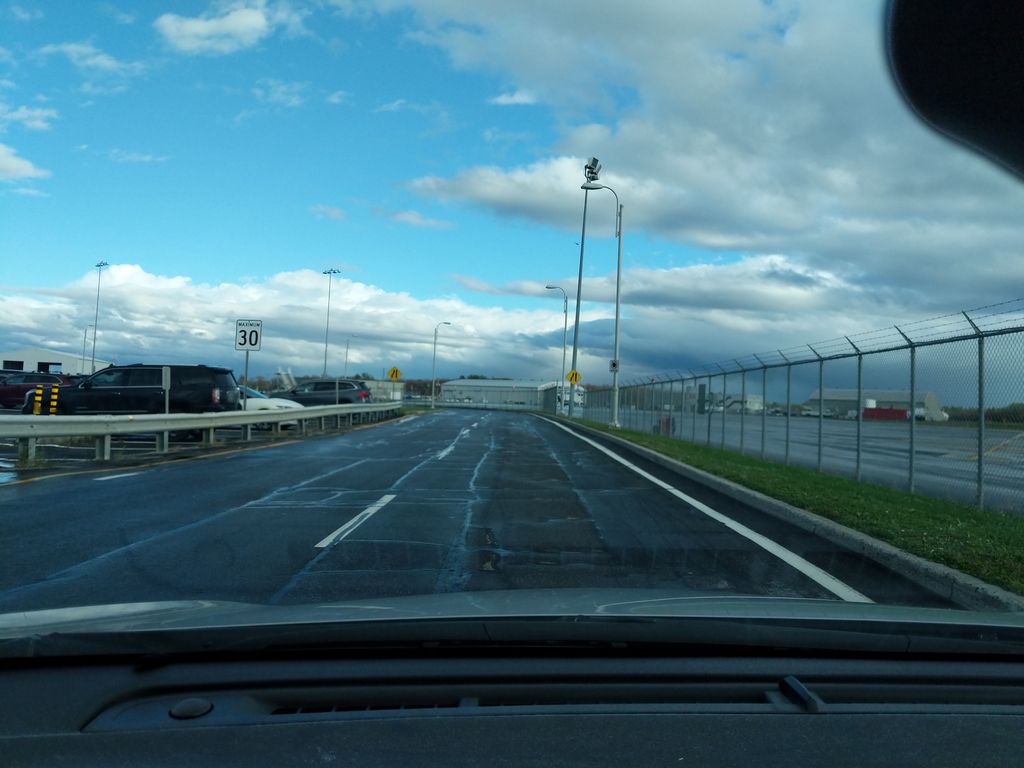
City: quebec_city